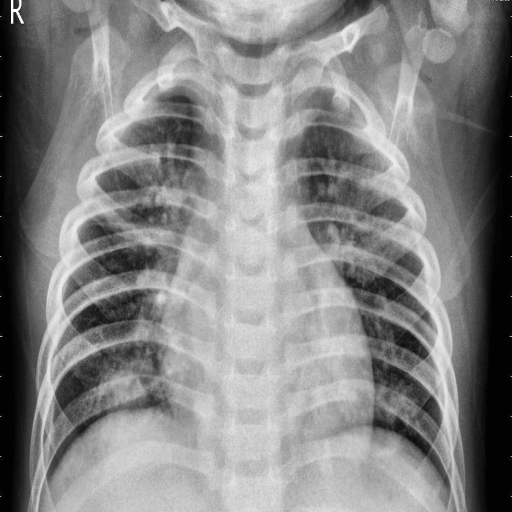
Finding: PNEUMONIA